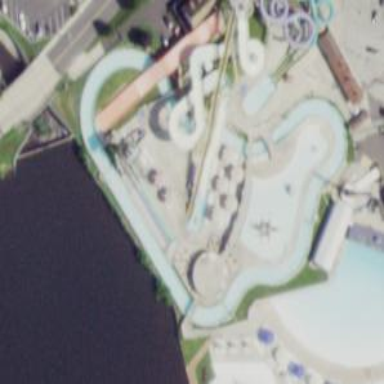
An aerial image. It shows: Water slide attraction.